Interaction volume radius: 5 \u00c5
Interaction volume height: 20 \u00c5
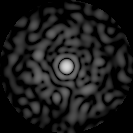
Disorder parameter: 0.8659